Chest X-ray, PA view. Patient: 70 years old, sex M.
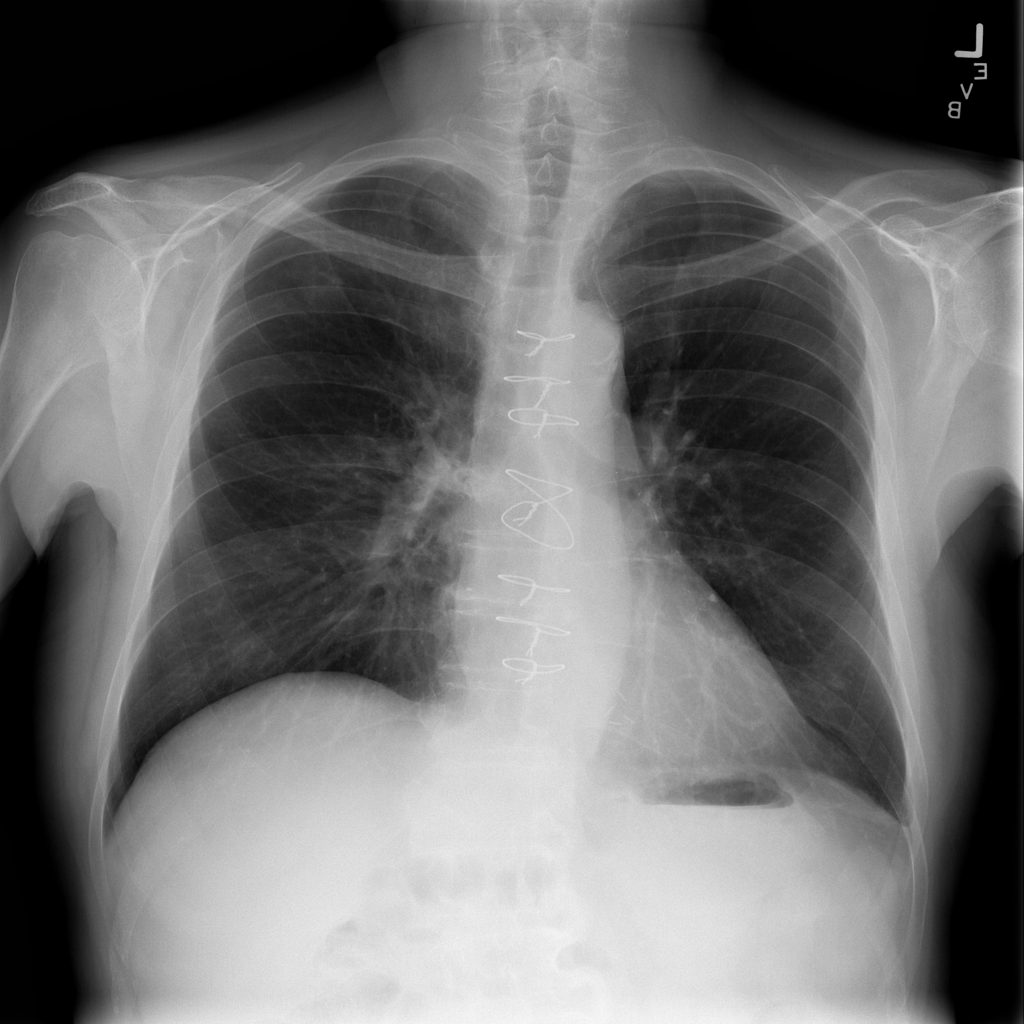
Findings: No Finding